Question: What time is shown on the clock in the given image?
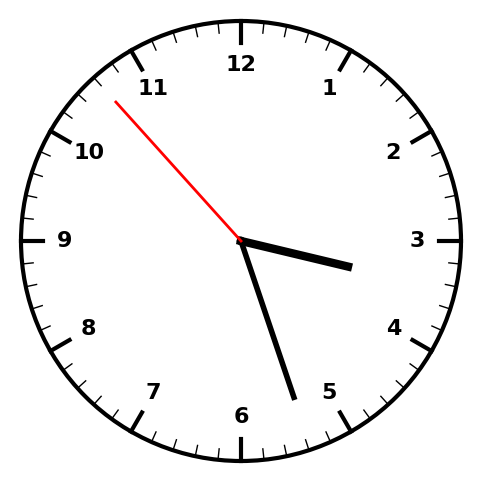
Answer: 03:26:53